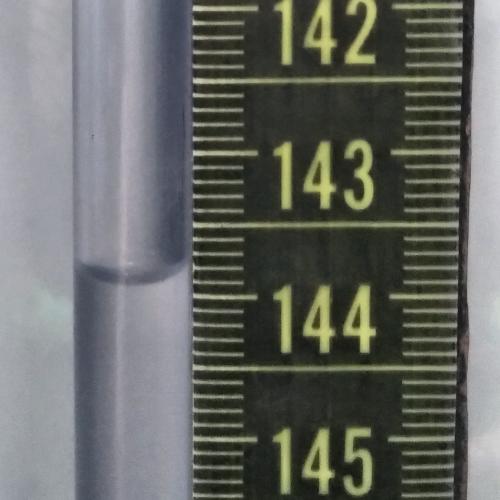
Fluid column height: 143.9 cm